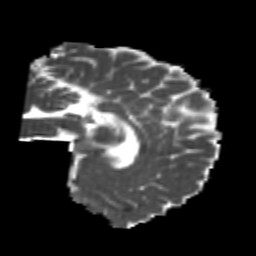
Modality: MD
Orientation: sagittal
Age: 20
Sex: female
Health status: healthy
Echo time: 0.074 s